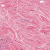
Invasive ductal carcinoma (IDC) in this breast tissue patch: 0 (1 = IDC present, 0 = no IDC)